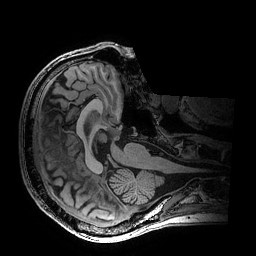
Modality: T1w
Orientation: axial
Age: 64
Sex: male
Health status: healthy
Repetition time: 2.53 s
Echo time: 0.0034 s